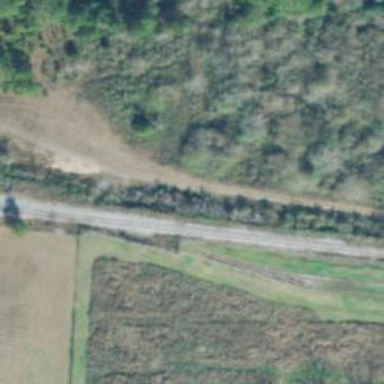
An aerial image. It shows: Disused railway spur line.